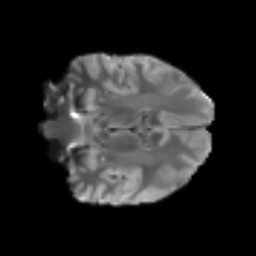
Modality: T2w
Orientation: coronal
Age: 24
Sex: male
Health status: healthy
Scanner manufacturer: siemens
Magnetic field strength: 3 T
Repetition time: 3.6 s
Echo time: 0.0964 s